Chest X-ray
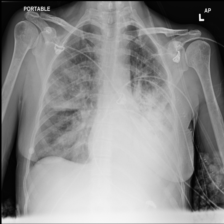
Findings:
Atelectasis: negative
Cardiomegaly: negative
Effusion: negative
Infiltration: positive
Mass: negative
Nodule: negative
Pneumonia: negative
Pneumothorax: negative
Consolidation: positive
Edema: negative
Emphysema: negative
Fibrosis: negative
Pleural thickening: negative
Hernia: negative